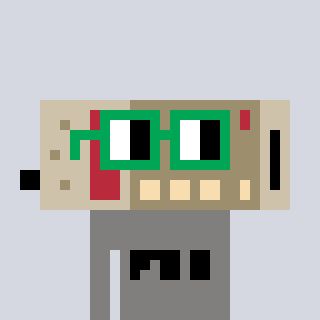
a pixel art character with square green glasses, a cordless phone-shaped head and a bluegrey-colored body on a cool background